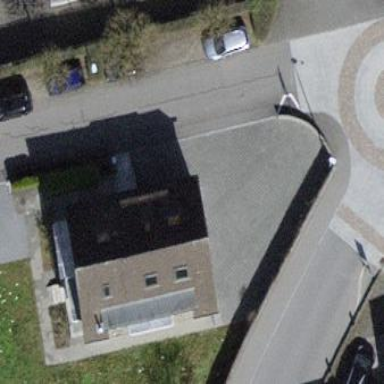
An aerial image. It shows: Building with tile roof.